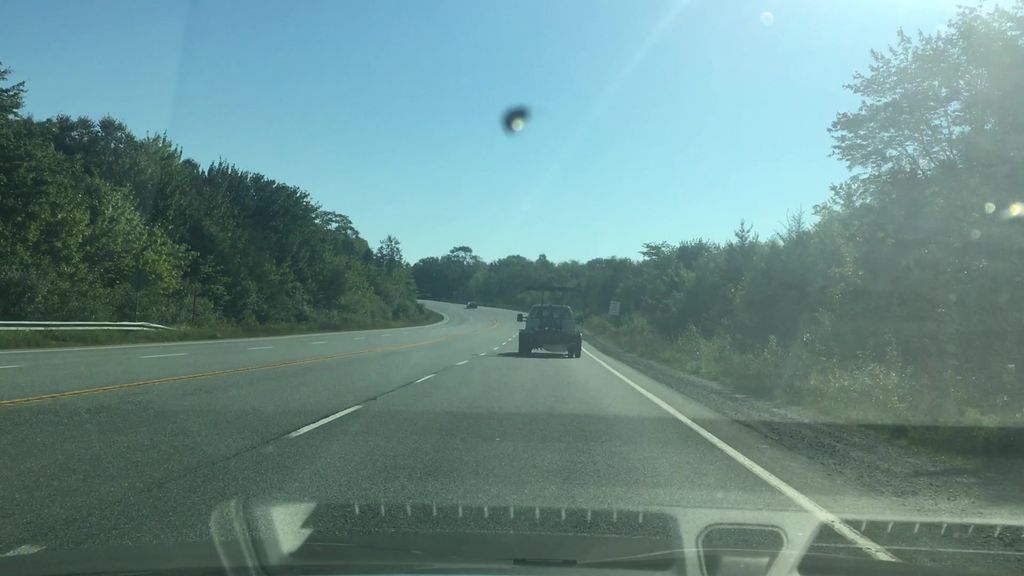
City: halifax